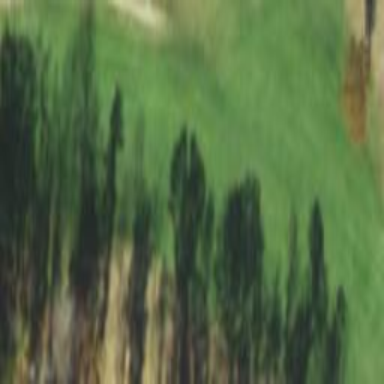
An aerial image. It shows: Grassy area designated as golf fairway.